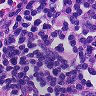
Metastatic tissue present: no